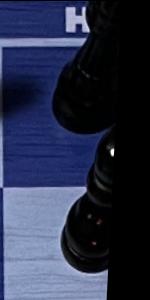
Label: Pawn_Black